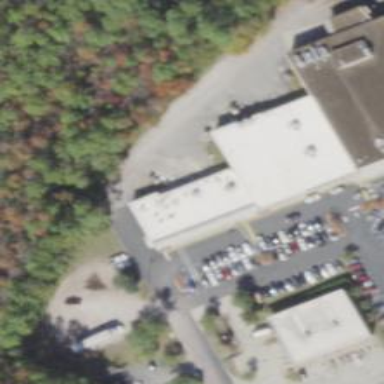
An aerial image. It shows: Pharmacy providing healthcare services.